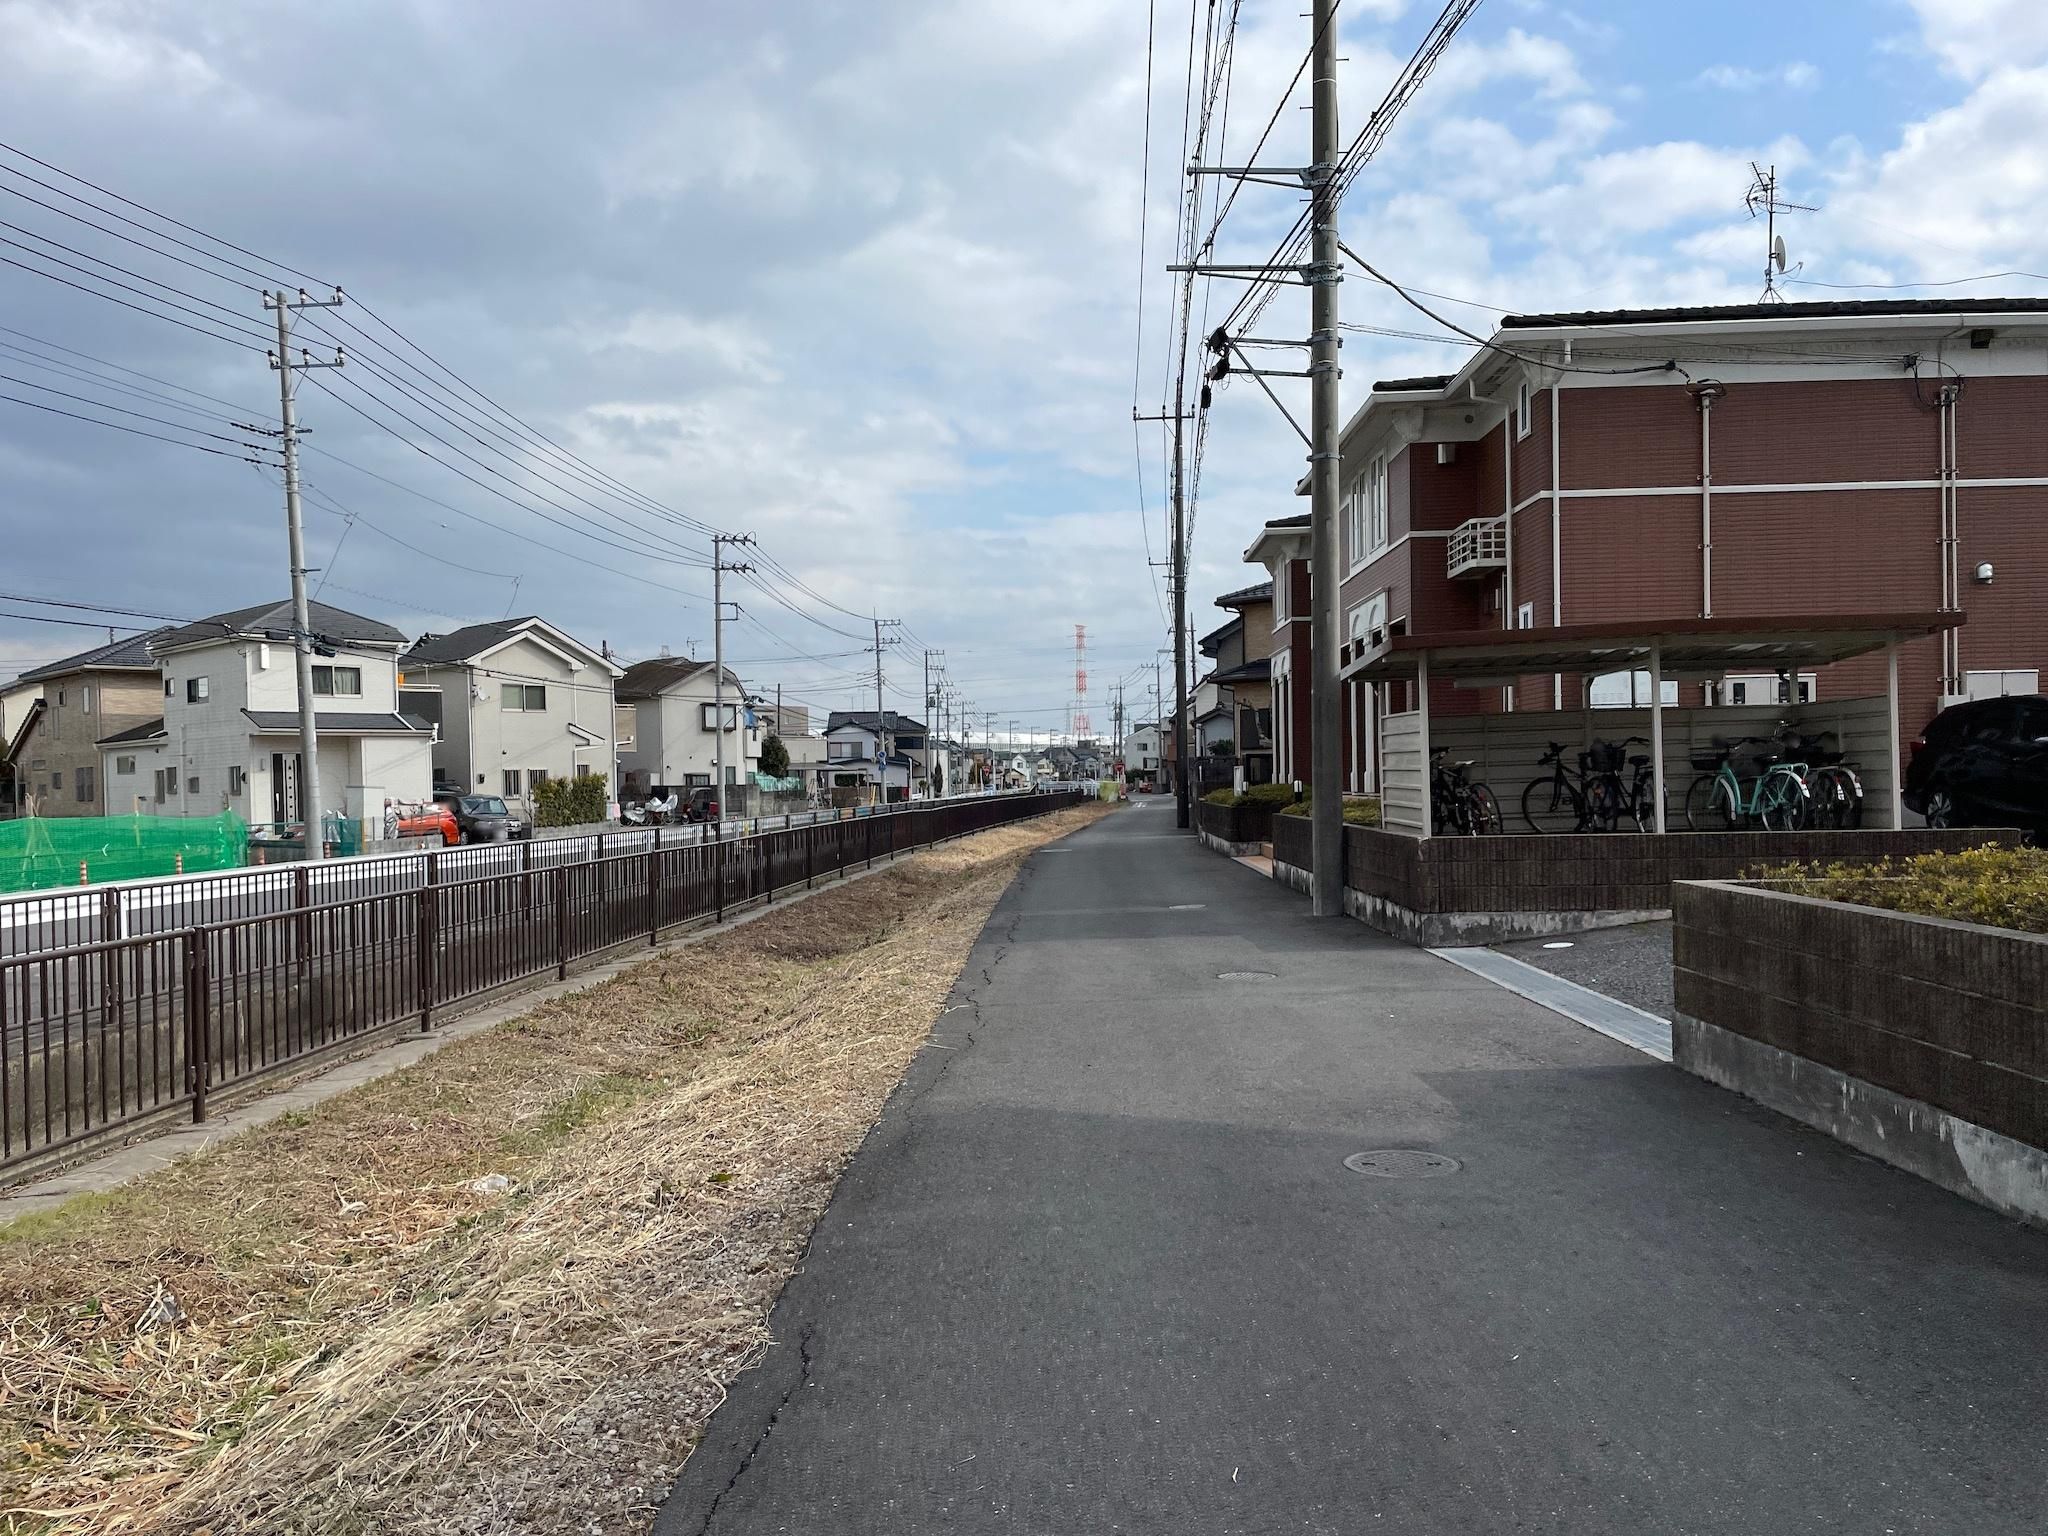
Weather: snowy
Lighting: day
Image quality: good
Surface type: walking surface
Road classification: unclassified, path
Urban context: urban centre
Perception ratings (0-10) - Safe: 1.3, Lively: 3.42, Beautiful: 4.28, Boring: 4.24, Depressing: 6.41, Wealthy: 4.17